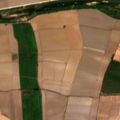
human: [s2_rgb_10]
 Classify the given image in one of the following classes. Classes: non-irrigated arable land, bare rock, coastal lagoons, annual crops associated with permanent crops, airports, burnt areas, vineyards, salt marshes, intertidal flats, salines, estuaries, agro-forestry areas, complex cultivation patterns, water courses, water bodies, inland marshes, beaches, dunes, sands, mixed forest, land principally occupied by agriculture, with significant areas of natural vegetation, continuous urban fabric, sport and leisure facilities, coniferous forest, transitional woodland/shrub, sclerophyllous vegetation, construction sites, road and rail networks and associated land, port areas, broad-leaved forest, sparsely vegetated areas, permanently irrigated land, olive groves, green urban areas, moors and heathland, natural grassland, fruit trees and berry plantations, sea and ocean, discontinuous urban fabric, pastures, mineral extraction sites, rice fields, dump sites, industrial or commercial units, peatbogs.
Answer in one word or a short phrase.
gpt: permanently irrigated land, rice fields, complex cultivation patterns